Question: My web site is able to show user listings in a nice way. On the page, among other things, I display a material design sheet like this (an image, some text and some dynamic parameters of the listing):

When Facebook crawls this page, I would like to supply something that looks like this (or a bit simplier) and obviously it would have to be generated dynamically since what you see is on the client side only. The thumbnail on the top left corner is too small to be given to Facebook alone. The effect would not be very pleasing.
Is it technically feasible to achieve this? Some libraries done for that?
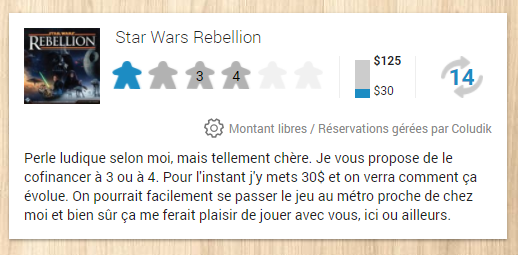
Answer: I had similar problem in one of the web applications where I wanted a user to share its vote on a particular movie. What I came up with was to create a unique page for each user vote with the following meta headers:
'''
<meta property="og:image" content="@share_image" />
<meta property="og:site_name" content="@SystemResource.application_name" />
<meta property="og:url" content="@share_url" />
<meta property="og:type" content="article" />
<meta property="og:title" content="@share_title" />
<meta property="og:description" content="@Model.review_text" />
'''
My '@share_image' contains url to an image with movie cover and user's vote (1-10) on top of it.
I generate my '@share_image' when user cast a vote and it is done in the following way:
'''
// main image
Image canvas = Bitmap.FromFile(configData.MainImageAbolutePath);
// vote image (circles with numbers from 1 to 10)
Bitmap smallImg = new Bitmap(configData.OverlayImageAbolutePath);
// create new image
using (Graphics gr = Graphics.FromImage(canvas))
{
// here you can play with quality
gr.SmoothingMode = SmoothingMode.HighQuality;
gr.InterpolationMode = InterpolationMode.HighQualityBicubic;
gr.PixelOffsetMode = PixelOffsetMode.HighQuality;
// place vote image on top of the cover using x and y coordinates
gr.DrawImage(smallImg, new Point(configData.X, configData.Y));
}
// here you can play with quality
ImageCodecInfo jgpEncoder = GetEncoderInfo(ImageFormat.Jpeg);
Encoder myEncoder = Encoder.Quality;
EncoderParameters myEncoderParameters = new EncoderParameters(1);
EncoderParameter myEncoderParameter = new EncoderParameter(myEncoder, 100L);
myEncoderParameters.Param[0] = myEncoderParameter;
// generate our @share_image
canvas.Save(configData.DestinationImageAbolutePath, jgpEncoder, myEncoderParameters);
'''
you will also need this method:
'''
public static ImageCodecInfo GetEncoderInfo(ImageFormat format)
{
ImageCodecInfo[] codecs = ImageCodecInfo.GetImageDecoders();
foreach (ImageCodecInfo codec in codecs)
{
if (codec.FormatID == format.Guid)
{
return codec;
}
}
return null;
}
'''
Use this reference to Graphics class to add text and other elements:
<URL>